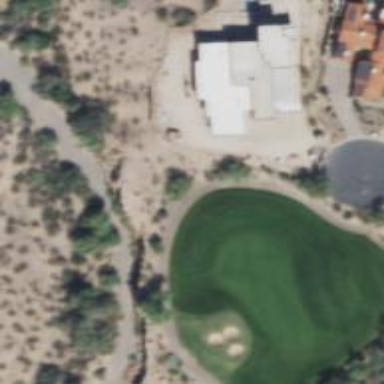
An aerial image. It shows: Footway that also serves as golf cart path.